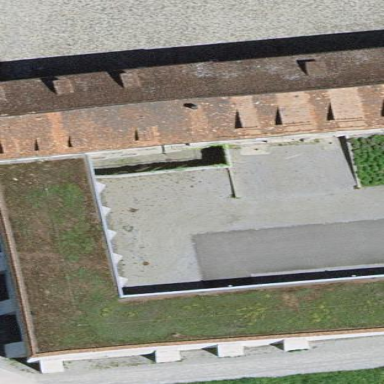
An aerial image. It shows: Building part with flat roof.